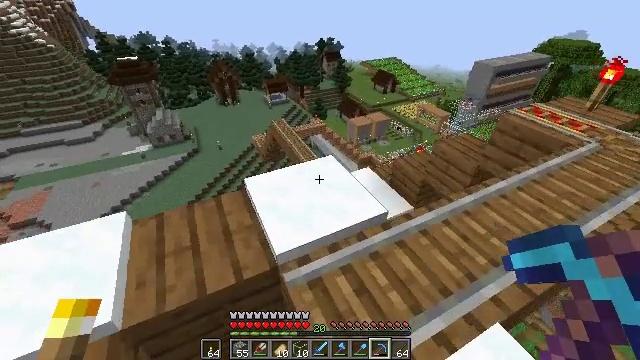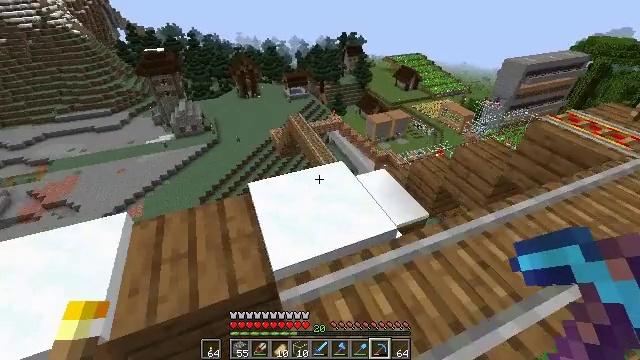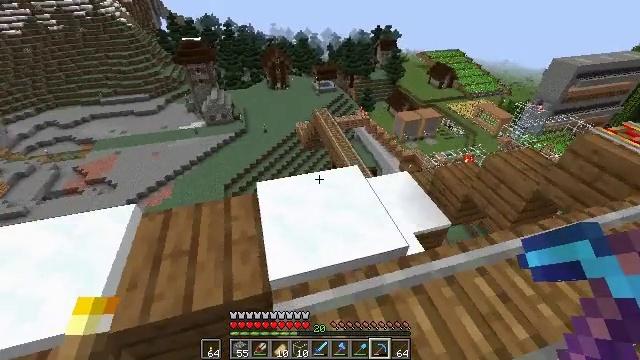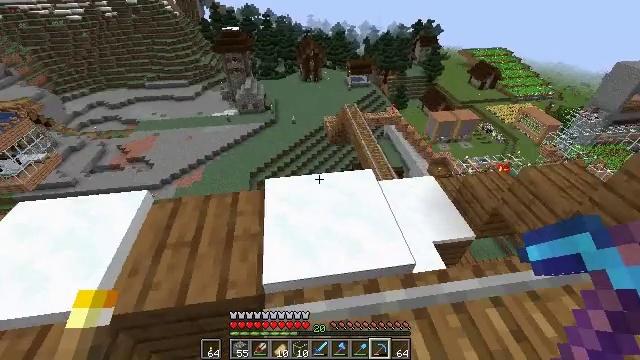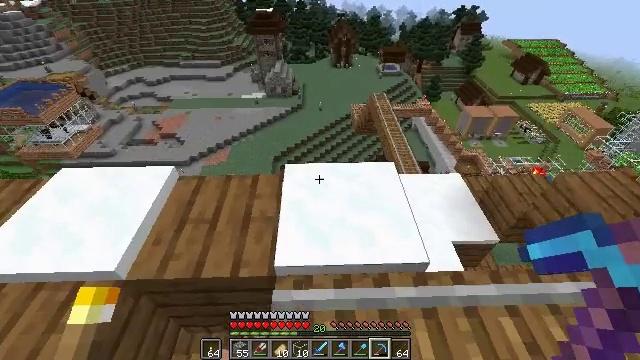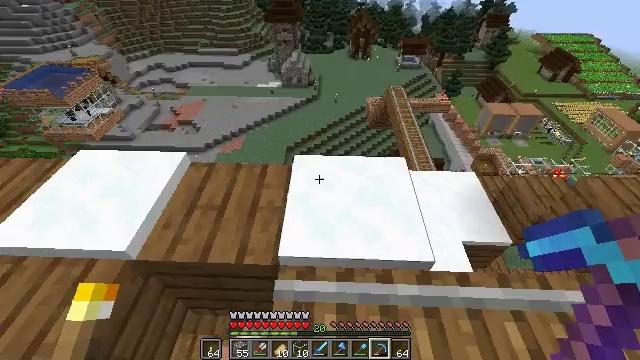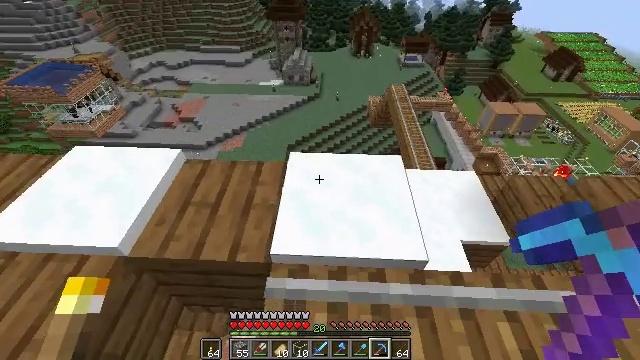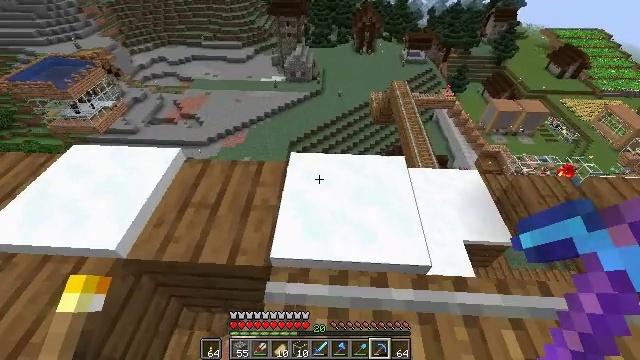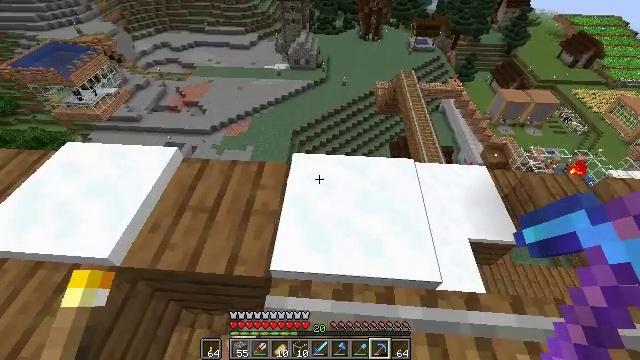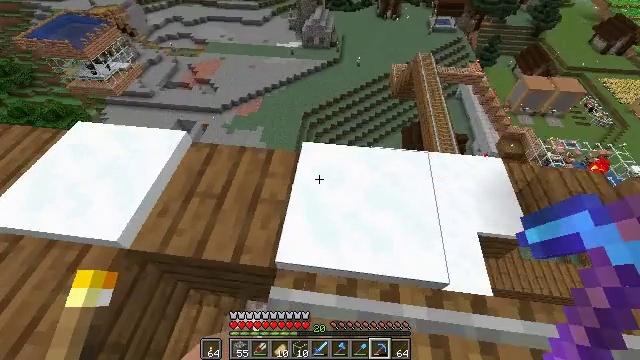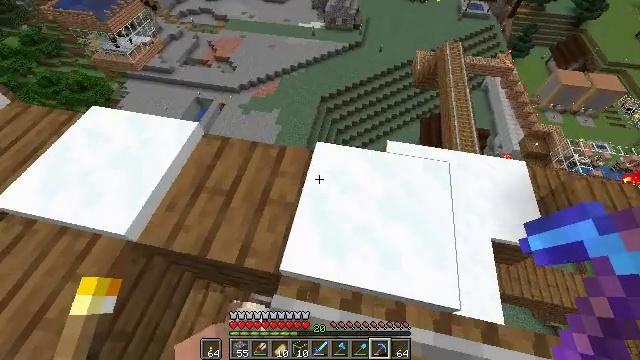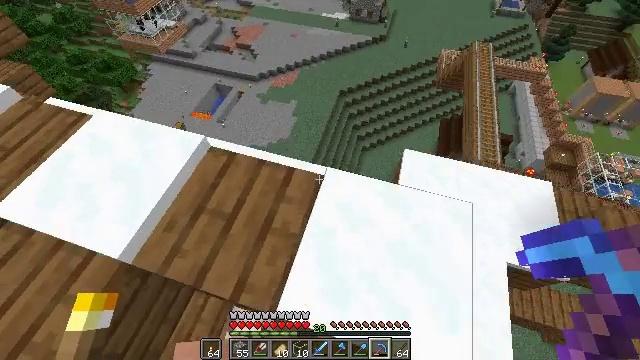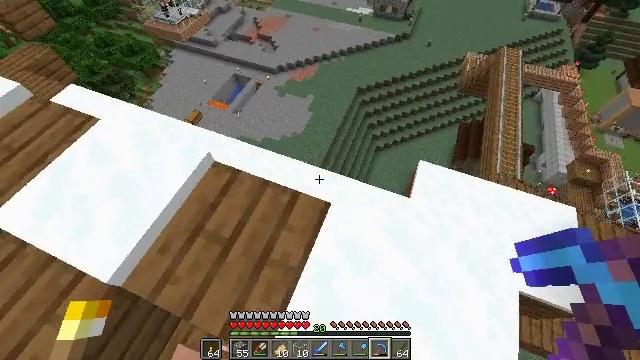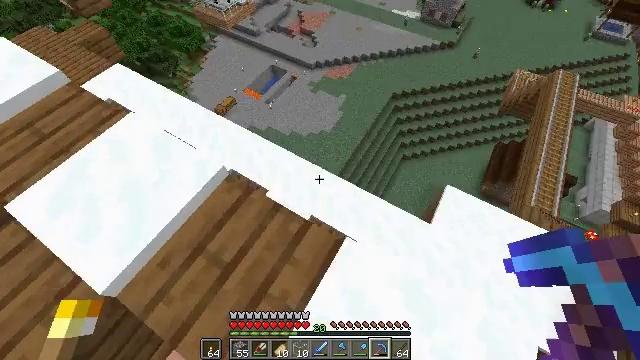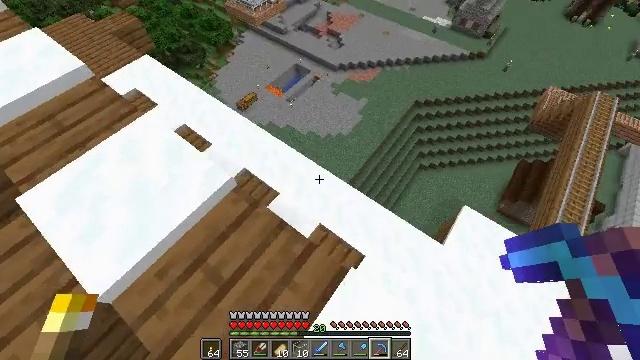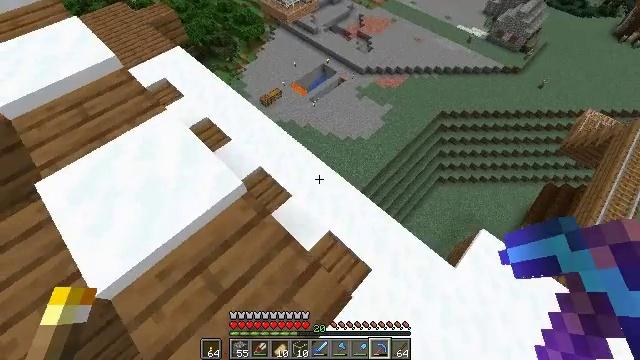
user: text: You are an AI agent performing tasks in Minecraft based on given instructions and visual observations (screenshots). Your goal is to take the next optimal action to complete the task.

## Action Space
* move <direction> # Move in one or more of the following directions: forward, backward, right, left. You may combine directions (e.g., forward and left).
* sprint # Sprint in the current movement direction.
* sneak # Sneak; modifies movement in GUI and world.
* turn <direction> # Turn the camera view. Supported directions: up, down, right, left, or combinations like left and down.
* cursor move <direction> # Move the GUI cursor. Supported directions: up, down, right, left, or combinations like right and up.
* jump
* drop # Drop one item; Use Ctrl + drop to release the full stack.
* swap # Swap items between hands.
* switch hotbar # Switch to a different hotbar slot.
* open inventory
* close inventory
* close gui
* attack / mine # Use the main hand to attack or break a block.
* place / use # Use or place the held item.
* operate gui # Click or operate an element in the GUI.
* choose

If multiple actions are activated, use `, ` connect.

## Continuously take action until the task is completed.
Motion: motion action
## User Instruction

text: Get the cartography table into your inventory.
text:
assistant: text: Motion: move forward and move right, turn left and down
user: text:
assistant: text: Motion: move forward and move right, turn left and down
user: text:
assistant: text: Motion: turn left and down
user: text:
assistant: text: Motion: turn left and down
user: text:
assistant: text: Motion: turn left and down
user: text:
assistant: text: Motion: no_op
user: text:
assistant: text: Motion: move forward
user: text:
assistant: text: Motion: move forward, turn left and down
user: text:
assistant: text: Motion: move forward, turn left and down
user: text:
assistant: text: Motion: move forward, turn left and down
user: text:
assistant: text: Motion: move forward, turn left and down
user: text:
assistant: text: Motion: move forward, turn left and down
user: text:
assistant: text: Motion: move forward, turn left
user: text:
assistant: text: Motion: move forward, turn left
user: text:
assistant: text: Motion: move forward, turn left
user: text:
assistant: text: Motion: no_op
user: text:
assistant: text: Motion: no_op
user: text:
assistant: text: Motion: no_op
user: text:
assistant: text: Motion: no_op
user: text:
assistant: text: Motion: no_op
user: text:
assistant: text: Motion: move forward, turn right
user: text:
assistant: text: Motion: move forward, turn left and up
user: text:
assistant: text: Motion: move forward, turn left
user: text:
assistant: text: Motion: move forward, turn left
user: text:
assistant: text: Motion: move forward, turn left
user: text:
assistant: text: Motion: move forward, turn left
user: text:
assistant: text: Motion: turn left
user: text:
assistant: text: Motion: turn left
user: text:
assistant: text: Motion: turn left and up
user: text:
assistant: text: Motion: turn left and up